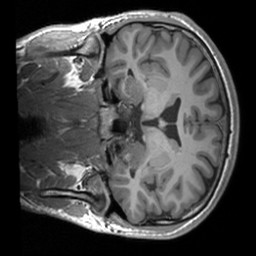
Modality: T1w
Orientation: coronal
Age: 21
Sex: male
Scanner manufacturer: siemens
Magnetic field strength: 3 T
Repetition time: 1.9 s
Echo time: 0.00226 s